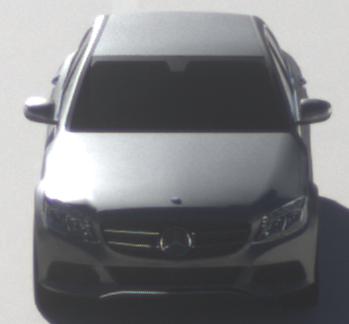
Make: Mercedes-Benz
Model: C 160
Detailed model: C-Class (205) Limousine
Model produced from: 2015/04
Model produced until: 2018/04
Doors: 4
Color: gray
Road condition: dry road
Daytime: morning or afternoon
Contrast: high contrast